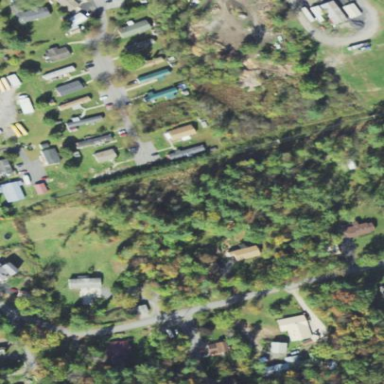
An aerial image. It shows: Residential area known as trailer park.